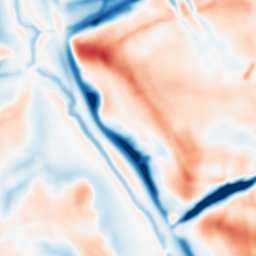
Category: multiscale
Decomposition family: dog_multiscale
Decomposition parameters: sigma_ratio: 1.6
n_scales: 4
base_sigma: 2
Upsampling method: bicubic
Upsampling parameters: scale: 2
Upsampling scale: 2